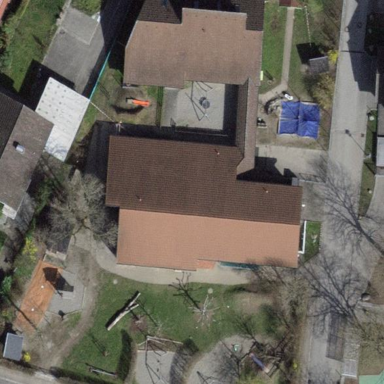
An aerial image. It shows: Kindergarten.